Теоретическая справка: Если в эластичной трубке создать избыточное к внешнему давление, то ее внутренний объем увеличится. При этом изменится как площадь сечения трубки, так и ее длина. В данной задаче речь пойдет именно об изменении внутреннего сечения трубки. Введем количественное описание этого явления. Площадь внутреннего сечения трубки $S$ зависит от разности давлений $\Delta p= p-p_0$ внутри и снаружи трубки. В первом приближении эта зависимость описывается линейной функцией: $$\Delta S/S_0=\alpha \Delta p,$$ где $S_0$ — площадь внутреннего сечения трубки при атмосферном давлении $p_0$, $\alpha$ — коэффициент, характеризующий упругие свойства трубки.
Определите площадь поперечного сечения трубки при атмосферном давлении с точностью не хуже 5\%. Оцените погрешность измерения.
Определите коэффициент $\alpha$, используя графическую обработку данных. Измерения проведите в диапазоне разницы давлений от $0$ до не менее чем $1{,}0\cdot10^5\ Па$, сняв не менее 5 экспериментальных точек, не включая точку с нулевым избыточным давлением. : Атмосферное давление примите равным $p_0=100\ кПа$. : силиконовая трубка, шприц объемом 10 мл, затычка для трубки (чехол от иглы шприца, см. рисунок), скотч, мерная лента или рулетка, вода, салфетки для поддержания рабочего места в чистоте, миллиметровая бумага для построения графика.
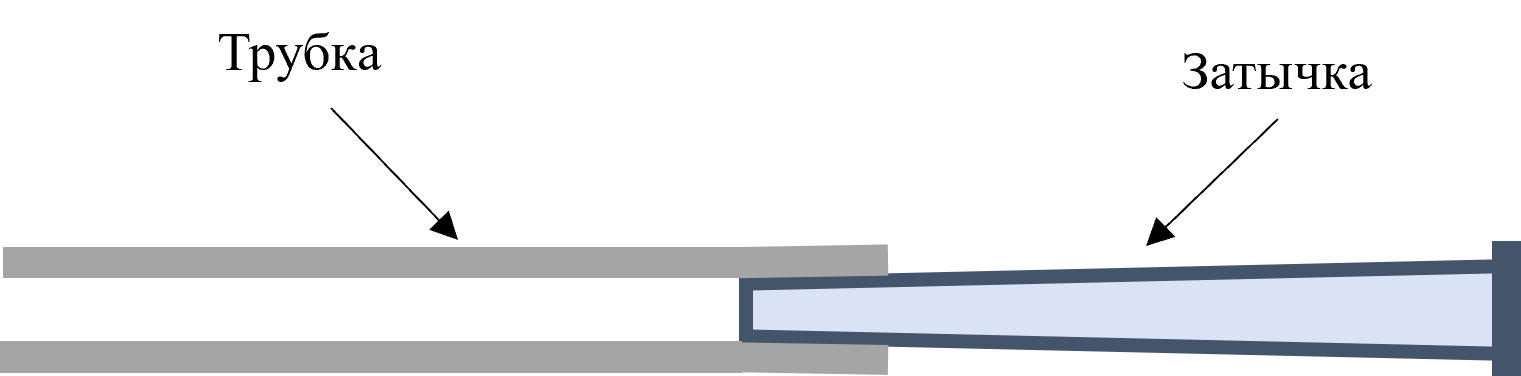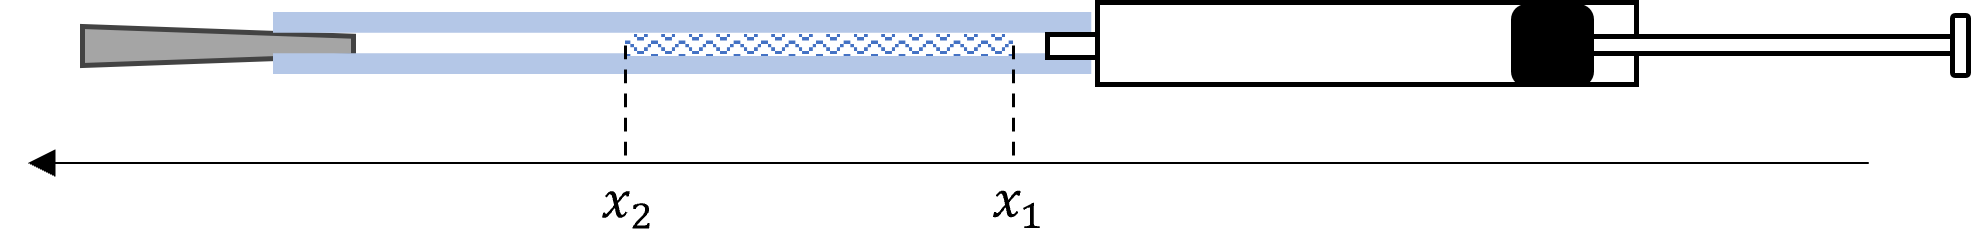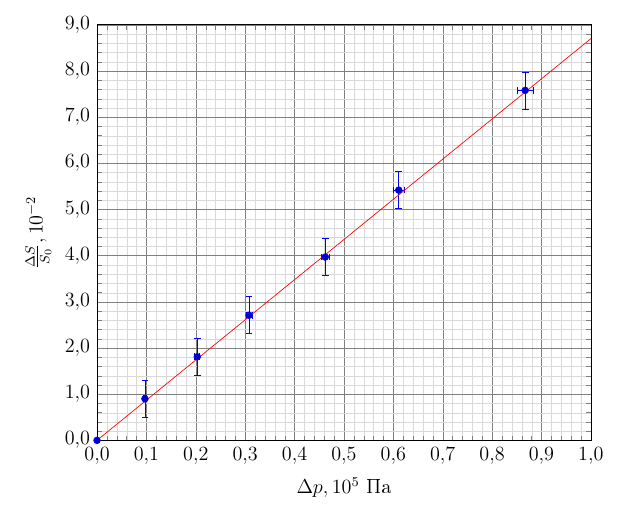
Определите площадь поперечного сечения трубки при атмосферном давлении с точностью не хуже 5\%. Оцените погрешность измерения.
Решение: Подключим к трубке шприц. Погрузим свободный конец трубки в воду. Двигая поршень шприца, наберем в трубку $V_0 = (7{,}0\pm0{,}2) \ мл$ воды. Измерим длину столба воды в трубке $h_0=(97{,}1 \pm 0{,}2)$ см (трубка при измерениях должна быть расположена горизонтально).Рассчитаем площадь поперечного сечения трубки:$$S_0=\frac{V_0}{h_0}=(0{,}072\pm0{,}002) \ см^2.$$Погрешность измерения оценим, сложив относительные погрешности измерения объема и площади. Заметим при этом, что относительная погрешность измерения длины много меньше относительной погрешности измерения объема.$$\sigma_{S_0}=S_0\Big(\frac{\sigma_{V_0}}{V_0}+\frac{\sigma_{h_0}}{h_0}\Big)$$Заполнять трубку можно и другим способом: набрать в шприц 10 мл воды, подключить к шприцу пустую трубку и, нажимая на поршень шприца, заполнить трубку водой. Такой способ не является ошибочным. Однако опытным путем можно установить, что при таком способе заполнения в столбике воды в трубке чаще образуются пузыри воздуха, особенно в случае загрязненной внутренней поверхности трубки.

Определите коэффициент $\alpha$, используя графическую обработку данных. Измерения проведите в диапазоне разницы давлений от $0$ до не менее чем $1{,}0\cdot10^5\ Па$, сняв не менее 5 экспериментальных точек, не включая точку с нулевым избыточным давлением.
Решение: Опустошим трубку. Вновь погрузим свободный конец трубки в воду. Двигая поршень шприца, наберем в трубку приблизительно 4 мл воды. Вытащим свободный конец трубки из воды и переместим с помощью шприца столбик воды ближе к шприцу так, чтобы расстояние от края столбика воды до свободного конца трубки было приблизительно равно длине столбика воды. Вставим в открытый конец трубки пробку. Отключим шприц от трубки. Измерим длину столба воздуха $l_0=(40{,}2\pm0{,}1) \ см$ в трубке, заключенного между местом пережатия трубки и краем столбика воды. Приклеим на поверхность стола мерную ленту, к которой сверху приклеим исследуемую трубку в распрямленном состоянии (см. рис. 2). Подсоединим шприц к оставшемуся открытым концу трубки.  Обозначим координату ближнего к шприцу края столба жидкости в трубке за $x_1$, а дальнего — $x_2$. Будем надавливать на поршень шприца и измерять величины: $x_1$ и $x_2$. $x_1$, см$x_2$, см$\Delta p, 10^5 \ Па$$\sigma_{\Delta p}, 10^5 \ Па$$\frac{\Delta S}{S_0}, \ 10^{-2}$4,860,20,0000,0000,009,264,10,0970,0030,9013,267,60,2030,0051,8116,670,50,3080,0062,7120,874,00,4620,0083,9724,476,80,6110,0115,4229,380,50,8670,0167,58 Объем воды в трубке в течение эксперимента не меняется.$$(x_{20}-x_{10})S_0=(x_{2}-x_{1})(S_0+\Delta S),$$где $x_{10}$, $x_{20}$ - координаты столба жидкости при атмосферном давлении. Тогда через изменения длины столбика воды в трубке легко вычислить относительное изменение ее сечения:$$\frac{\Delta S}{S_0}=\frac{x_{20}-x_{10}}{x_{2}-x_{1}}-1$$Изменение давления в системе можно определить по изменению объема воздуха в трубке, ограниченного столбом воды и местом пережатия трубки. Воспользуемся для этого законом Менделеева-Клапейрона:$$p_0 l_0 S_0=p (l_0-(x_2-x_{20})) (S_0+\Delta S).$$Тогда для избыточного давления внутри шприца имеем:$$\Delta p=p-p_0=p_0\Big(\frac{l_0}{l_0-(x_2-x_{20})}\frac{S_0}{S_0+\Delta S}-1\Big).$$Подставляя выражение для отношения площадей получаем:$$\Delta p=p-p_0=p_0\Big(\frac{l_0}{l_0-(x_2-x_{20})}\frac{x_{2}-x_{1}}{x_{20}-x_{10}}-1\Big).$$Рассчитаем величины относительного изменения сечения трубки и изменения давления в ней. Погрешность относительного изменения сечения трубки рассчитаем, просуммировав относительные погрешности начальной и текущей длин столбика воды в трубке.$$\sigma_{\frac{\Delta S}{S_0}}=\Big(\frac{\Delta S}{S_0}+1\Big)\Big(\frac{2\sigma_x}{x_{10}-x_{20}}+\frac{2\sigma_x}{x_{2}-x_{1}}\Big)$$где $\sigma_x = 0{,}5 \ мм$ - половина цены деления шкалы мерной ленты.С учетом того, что $\frac{\Delta S}{S_0}\ll 1$ и $x_{2}-x_{1}\approx x_{10}-x_{20}$ можно сказать, что погрешность относительного изменения сечения практически не меняется и может быть вычислена как:$$\sigma_{\frac{\Delta S}{S_0}}=\frac{4\sigma_x}{x_{10}-x_{20}}=0{,}4\cdot10^{-2}$$Погрешность изменения давления рассчитаем по следующей формуле:$$\sigma_{\Delta p}=(p_0+\Delta p)\Big(\frac{4\sigma_x}{x_{10}-x_{20}}+\frac{\frac{2\sigma_x}{x_2-x_{20}}+\frac{\sigma_{l_0}}{l_0}}{1-\frac{x_2-x_{20}}{l_0}}\frac{x_2-x_{20}}{l_0}\Big).$$Построим график зависимости $\frac{\Delta S}{S_0}(\Delta p)$. Видно, что график можно описать прямой пропорциональностью с угловым коэффициентом:$$\alpha=(8{,}7\pm0{,}3)\cdot 10^{-7} \ Па^{-1}.$$Относительная ошибка измерения $\alpha$ составляет $\varepsilon_\alpha\approx3{,}4\%$. Можно предположить, что учет изменения сечения трубки для подсчета давления в системе, мало повлияет на расчетную величину $\alpha$. То есть провести расчет избыточных давлений по формуле: $$\Delta p=p-p_0=p_0\Big(\frac{l_0}{l_0-(x_2-x_{20})}-1\Big).$$Однако величина $\alpha$, полученная при таком способе расчета, будет отличаться от результата, полученного с учетом изменения площади сечения, на $\approx15\%$, что существенно превышает рассчитанную относительную ошибку измерения. Заметим, что измерение давления в системе можно проводить, наблюдая за количеством воздуха в шприце. Для этого необходимо часть шприца заполнить водой, а в части шприца оставить воздух. Далее создавать давление в системе необходимо будет, держа шприц вертикально и надавливая на его поршень. Часть воды из шприца будет поступать в трубку, а воздух в верхней части шприца будет сжиматься под действием давления. Измеряя отношение объема воздуха в шприце под давлением к начальному объему воздуха в нем, можно рассчитать давление в системе. Длина столба воздуха в таких измерениях существенно меньше возможной длины столба воздуха в трубке. Поэтому этот способ измерения давления обладает гораздо меньшей точностью. Также заметим, что стенки шприца достаточно жесткие, однако, если заполнить его водой полностью и попробовать сдвинуть поршень при заткнутом носике, то поршень все же немного сдвинется. Это происходит из-за деформации резиновой прокладки между поршнем и резервуарной частью шприца. Этот эффект меньше цены деления шприца, поэтому им можно пренебречь.  | $x_1$, см | $x_2$, см | $\Delta p, 10^5 \ Па$ | $\sigma_{\Delta p}, 10^5 \ Па$ | $\frac{\Delta S}{S_0}, \ 10^{-2}$ | | --- | --- | --- | --- | --- | | 4,8 | 60,2 | 0,000 | 0,000 | 0,00 | | 9,2 | 64,1 | 0,097 | 0,003 | 0,90 | | 13,2 | 67,6 | 0,203 | 0,005 | 1,81 | | 16,6 | 70,5 | 0,308 | 0,006 | 2,71 | | 20,8 | 74,0 | 0,462 | 0,008 | 3,97 | | 24,4 | 76,8 | 0,611 | 0,011 | 5,42 | | 29,3 | 80,5 | 0,867 | 0,016 | 7,58 |
Темы:
E, Всероссийские